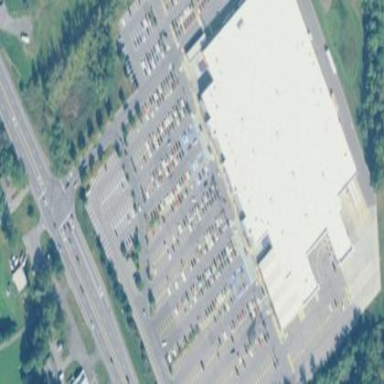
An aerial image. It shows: Retail area.